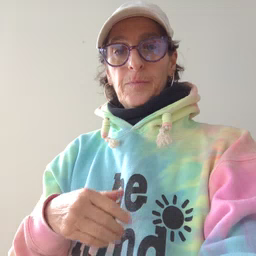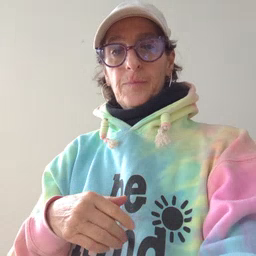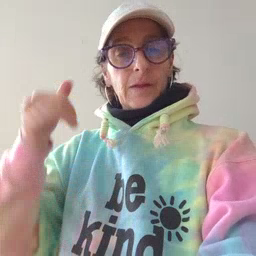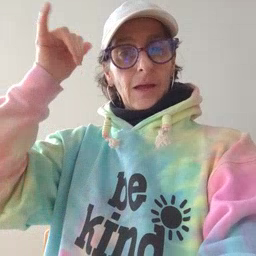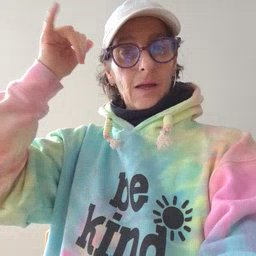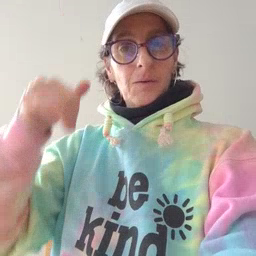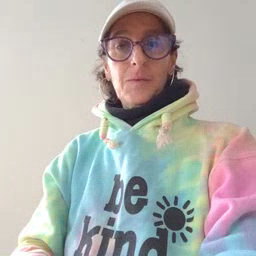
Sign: cow